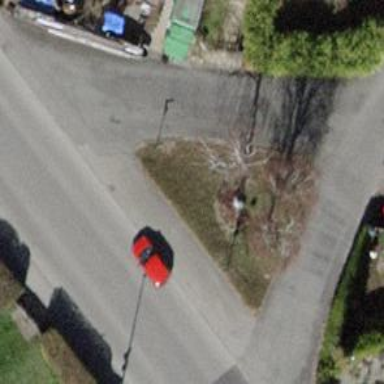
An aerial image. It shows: Wayside cross with historic significance.